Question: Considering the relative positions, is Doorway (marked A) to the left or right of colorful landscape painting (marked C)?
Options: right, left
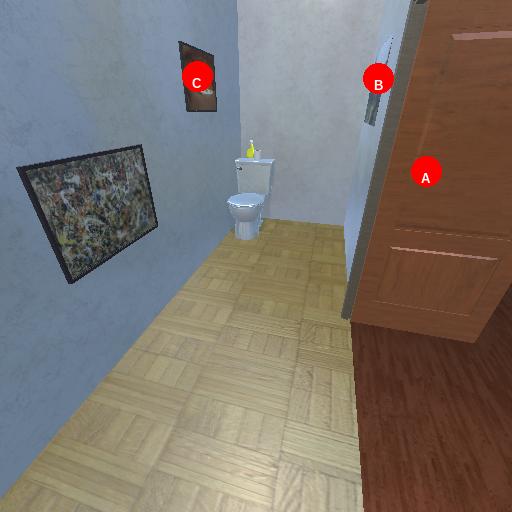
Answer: right